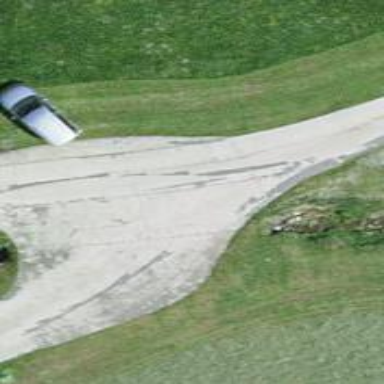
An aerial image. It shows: Unclassified paved road.